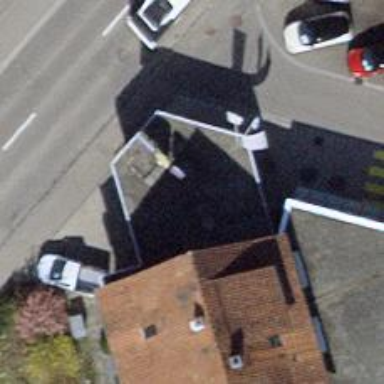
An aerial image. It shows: Fuel station building.